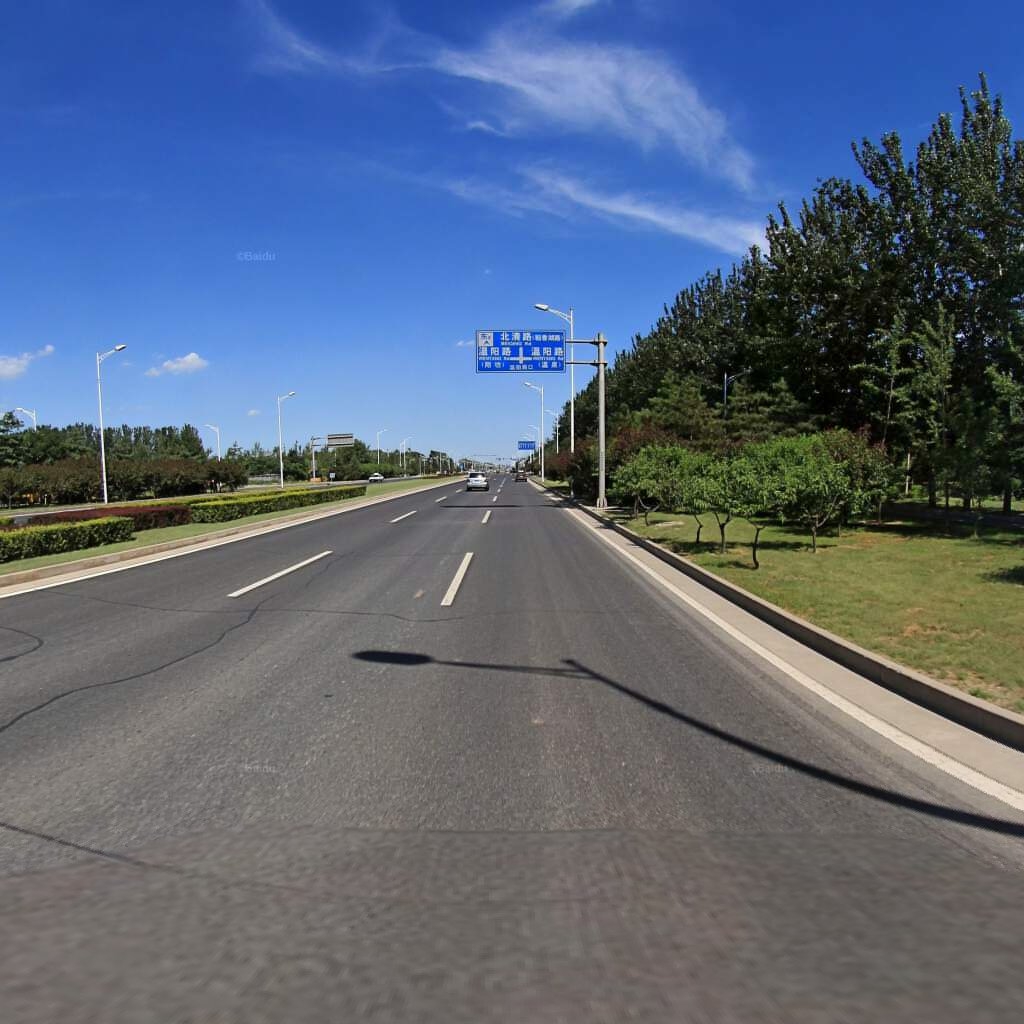
Region: Haidian
Road damage annotations: transverse patch, transverse patch, transverse patch, longitudinal patch, longitudinal patch